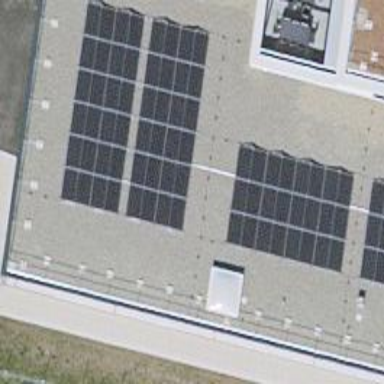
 consisting of solar photovoltaic panels."